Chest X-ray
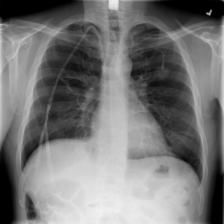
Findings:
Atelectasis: negative
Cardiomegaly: negative
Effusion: positive
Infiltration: positive
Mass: negative
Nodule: negative
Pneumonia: negative
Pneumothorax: negative
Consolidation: negative
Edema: negative
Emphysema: negative
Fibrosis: negative
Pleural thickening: negative
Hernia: negative